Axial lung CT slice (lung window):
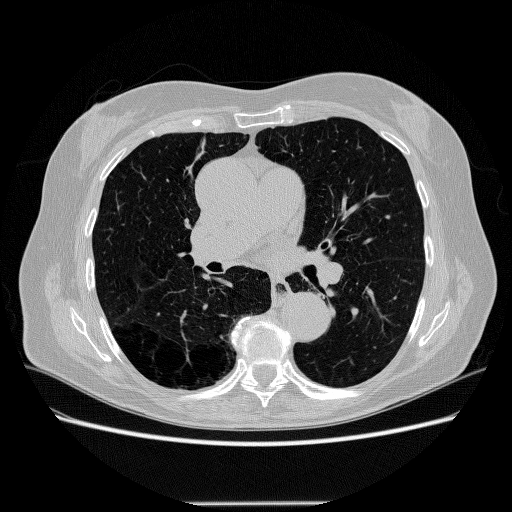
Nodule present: no